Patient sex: M
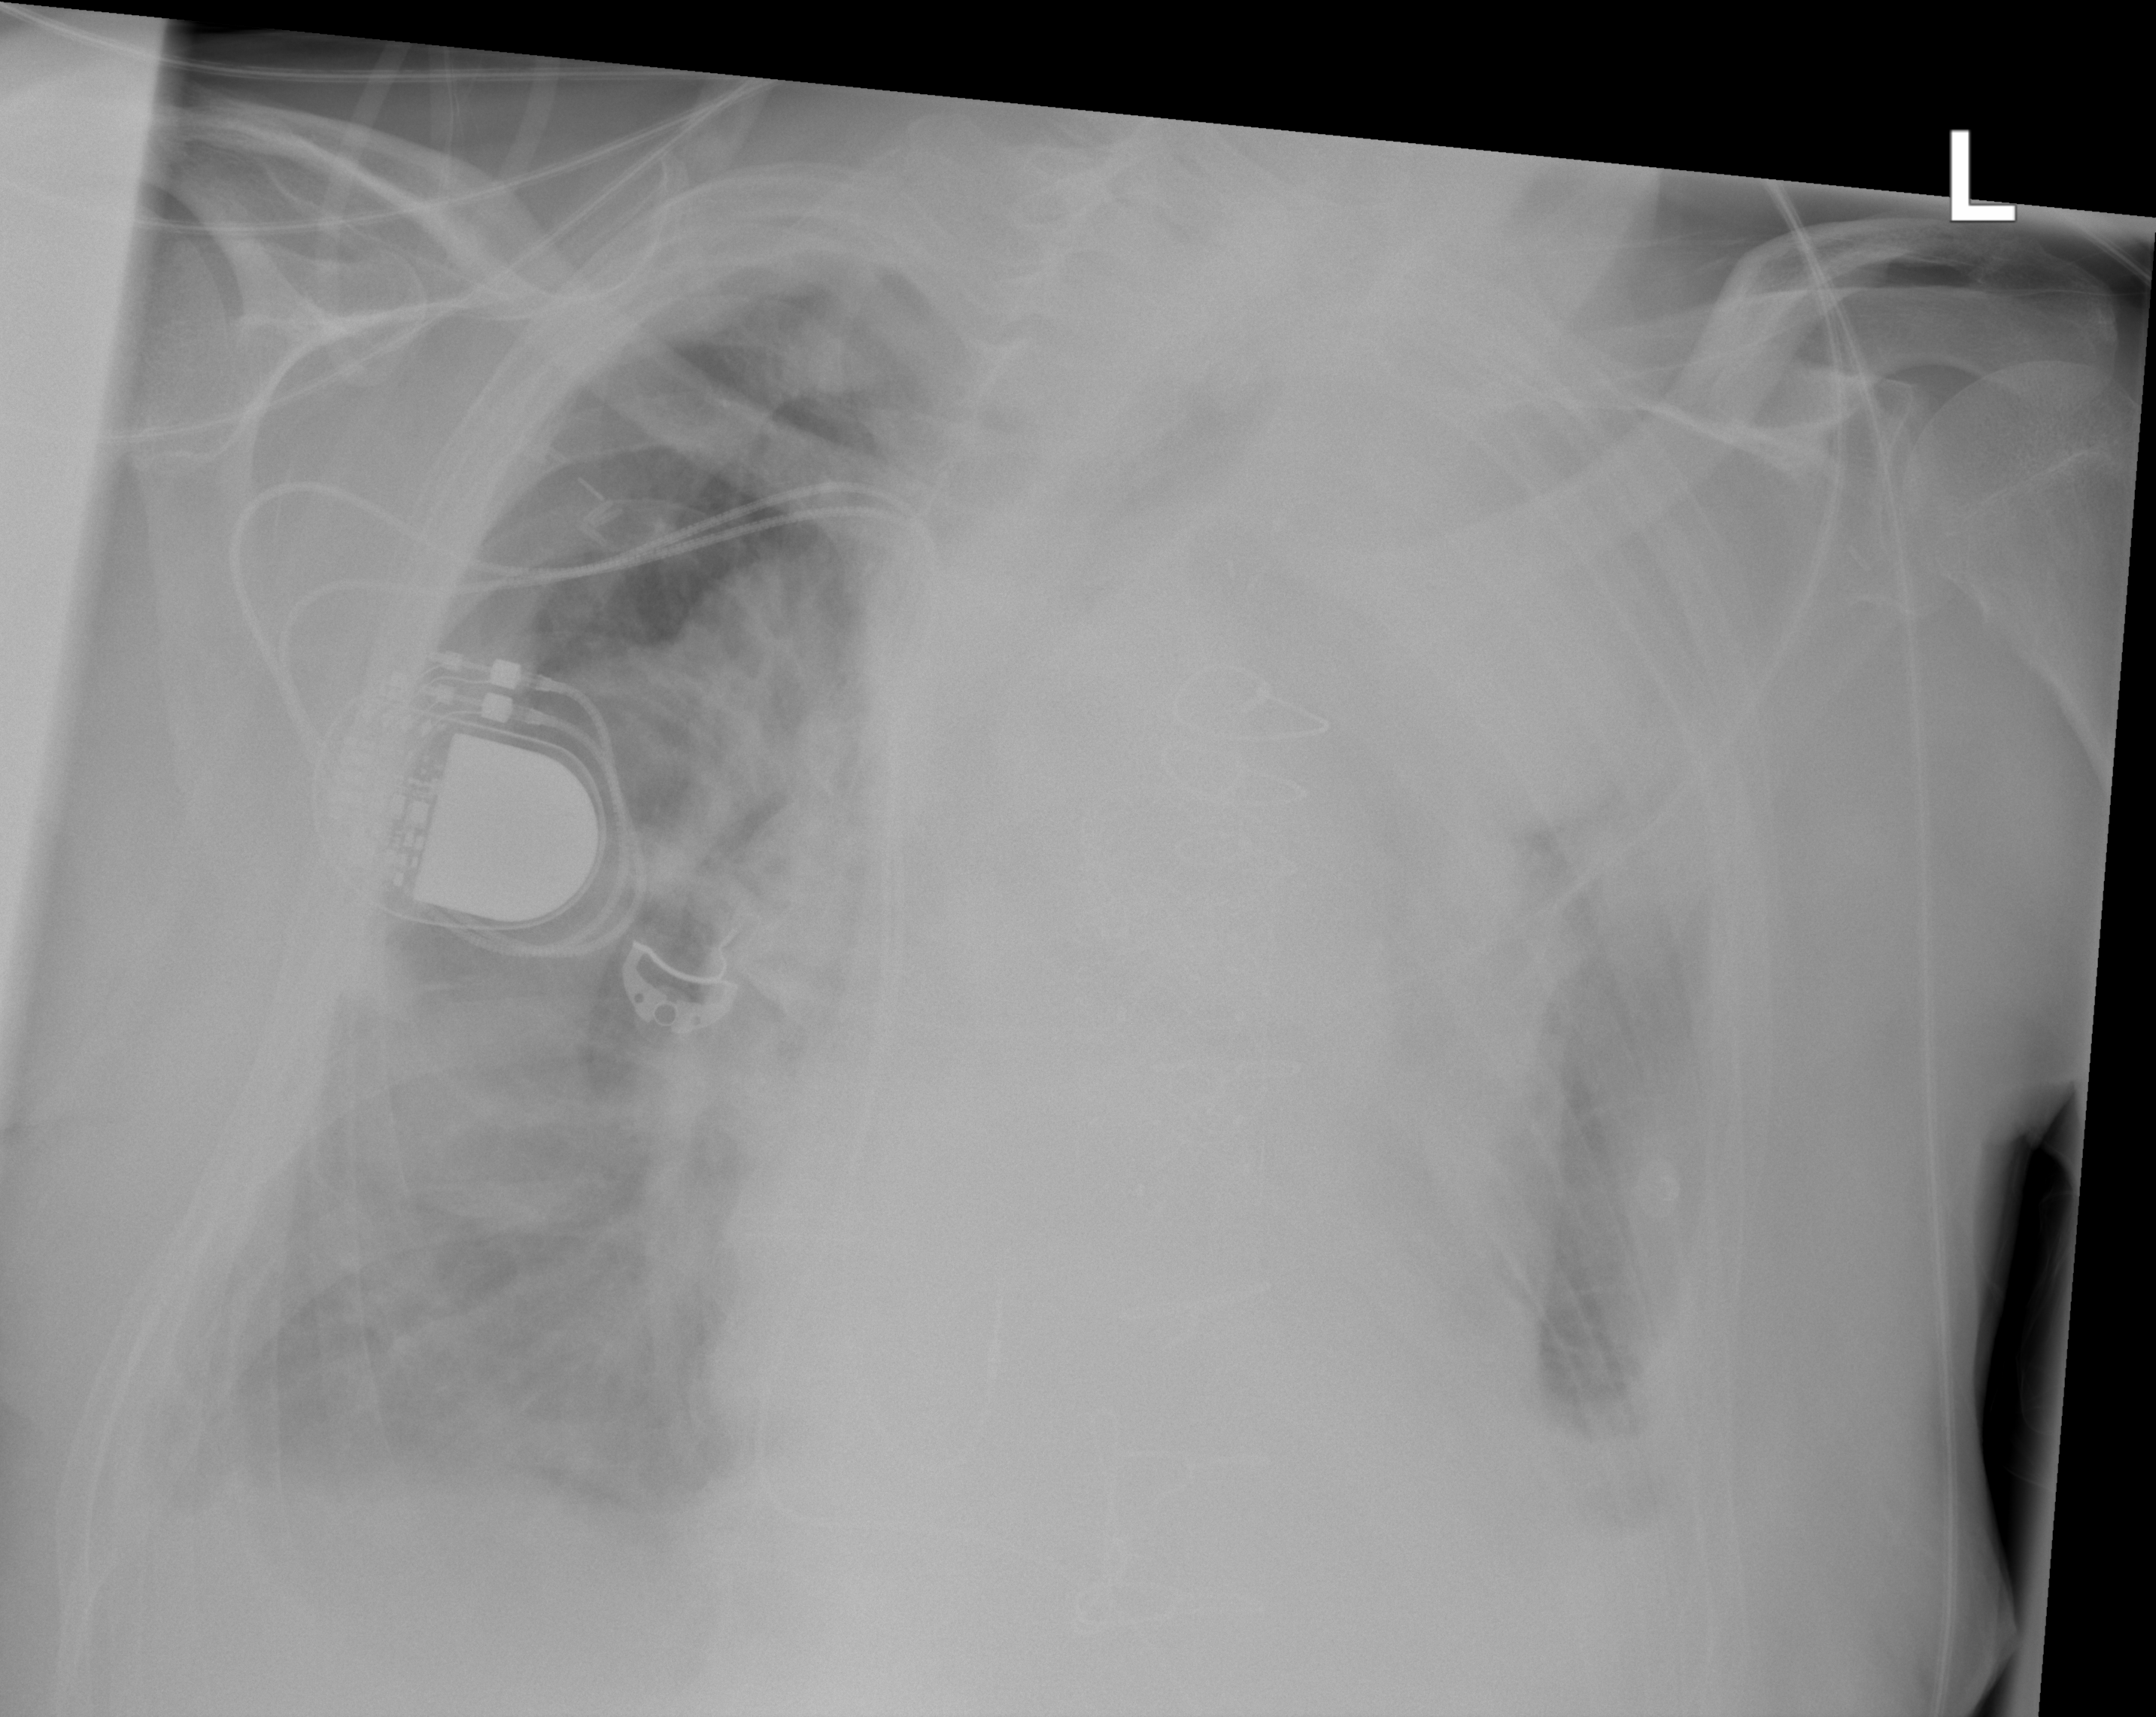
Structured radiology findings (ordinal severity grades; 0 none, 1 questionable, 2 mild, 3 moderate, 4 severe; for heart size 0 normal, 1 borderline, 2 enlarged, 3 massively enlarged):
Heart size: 2
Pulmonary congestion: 2
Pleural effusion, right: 2
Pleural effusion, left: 2
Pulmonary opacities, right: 3
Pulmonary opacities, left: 2
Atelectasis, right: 3
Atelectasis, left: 4